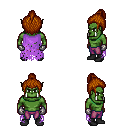
a pixel art fantasy rpg character, male body template, orc, green skin, maroon tattered cape, magenta pants, brunette short topknot hairstyle, metal gloves, black shoes, four views (front, back, left, right), 2x2 character sprite sheet, small pixel art, hard edges, no anti-aliasing